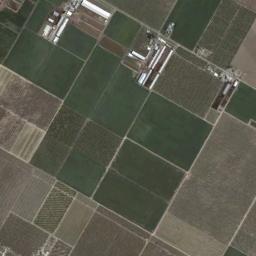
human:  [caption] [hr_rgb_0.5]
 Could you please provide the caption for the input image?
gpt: Many neatly arranged green and tan mixed rectangular farmlands of different sizes .

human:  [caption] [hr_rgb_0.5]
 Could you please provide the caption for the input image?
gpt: There are some green and bare rectangular farmland .

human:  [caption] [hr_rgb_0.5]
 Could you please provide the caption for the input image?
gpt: There are many neat rows of rectangular farmlands .

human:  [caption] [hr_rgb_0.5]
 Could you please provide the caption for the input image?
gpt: Some rectangular farmlands of different colors and sizes are arranged in neat rows and some buildings are surrounded by these farmlands .

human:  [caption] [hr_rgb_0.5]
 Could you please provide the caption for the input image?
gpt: There are some green rectangular farmlands and some brown ones .